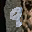
Label: 9